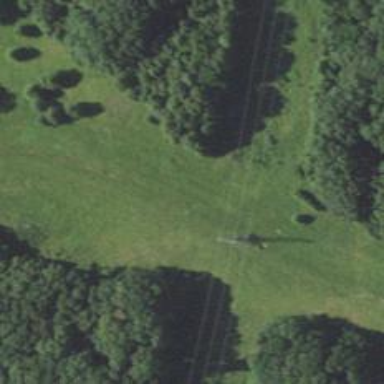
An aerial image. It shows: H-frame power tower with distinctive design.